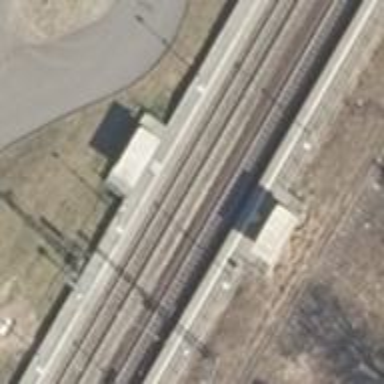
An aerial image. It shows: Railway stop with public transport stop position.